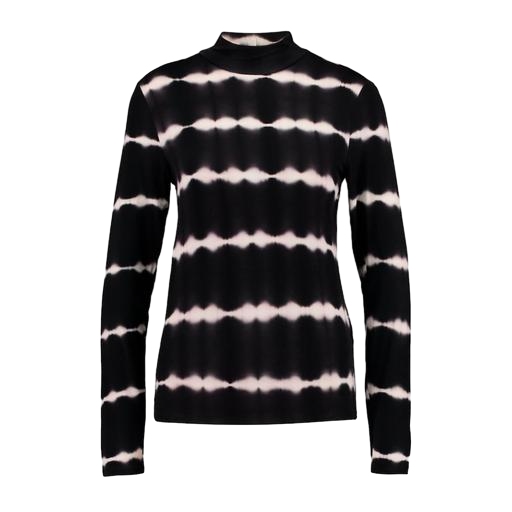
black petite printed mock-neck top only macy, black and white long sleeved shirt, high-neck top, white background